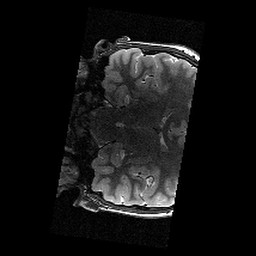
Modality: T2w
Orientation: coronal
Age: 13
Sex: male
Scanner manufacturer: siemens
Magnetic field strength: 3 T
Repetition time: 9.23 s
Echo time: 0.067 s